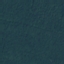
Land use / land cover class: Forest